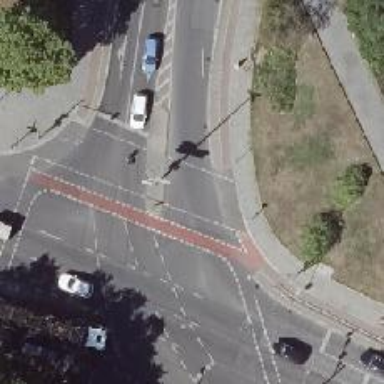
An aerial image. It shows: Road crossing with traffic signals.